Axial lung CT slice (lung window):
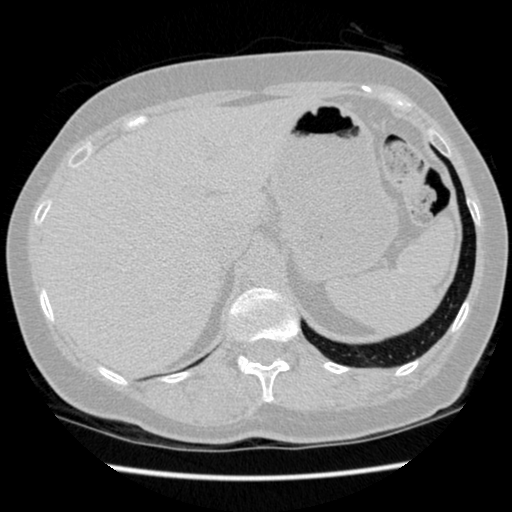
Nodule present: no